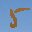
Label: 5